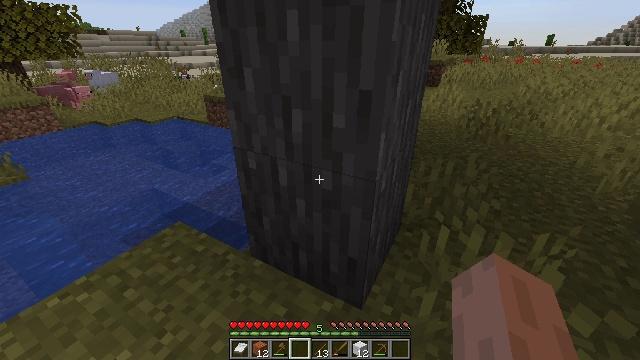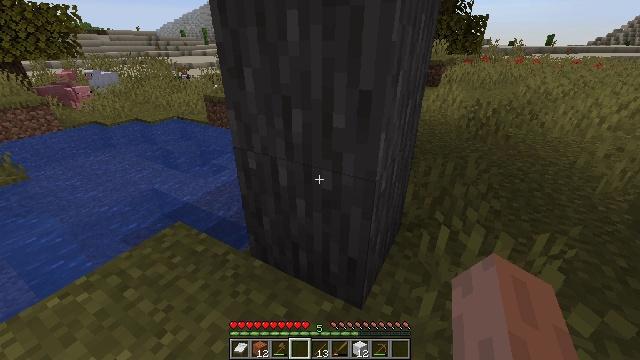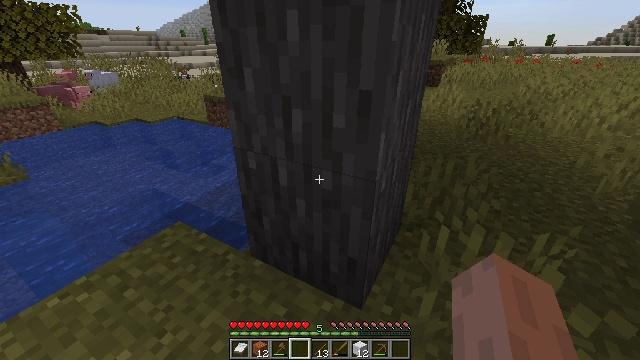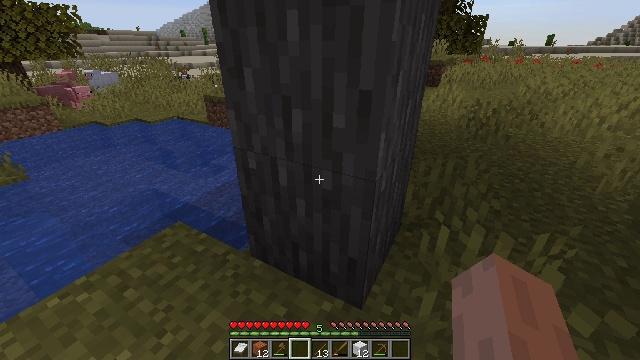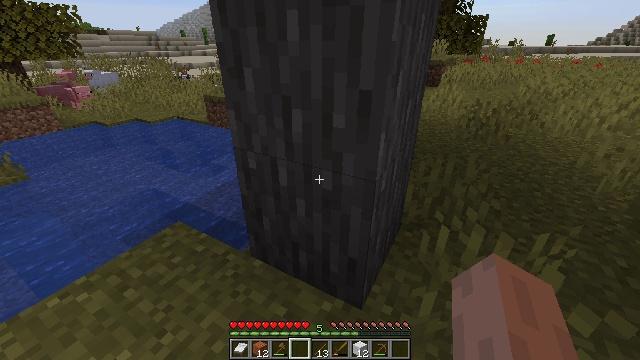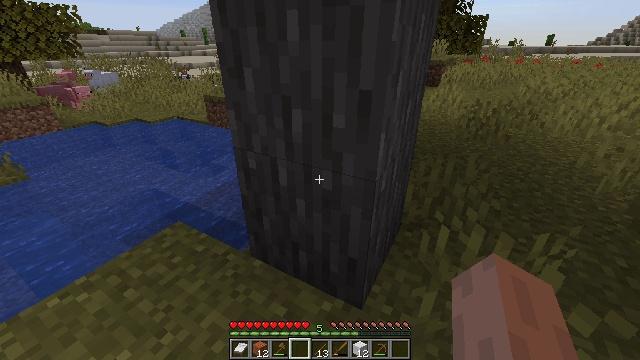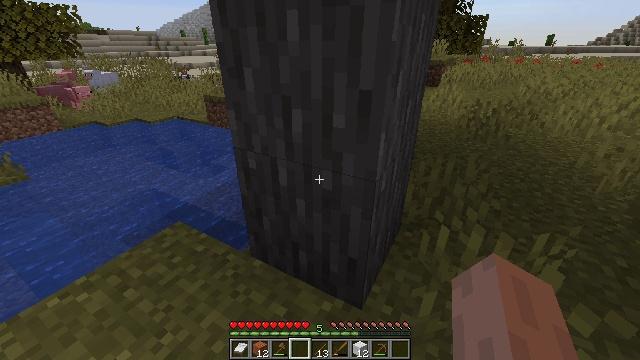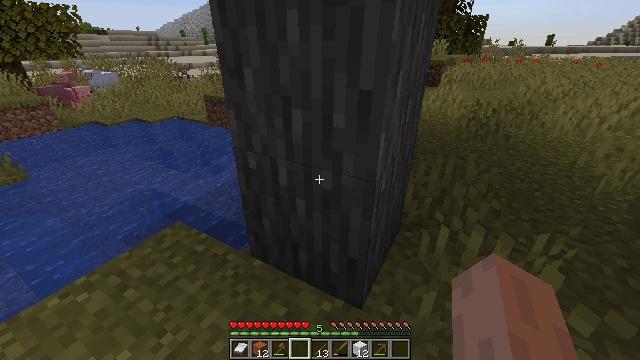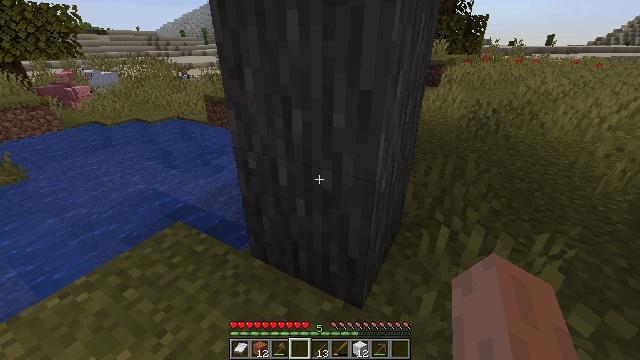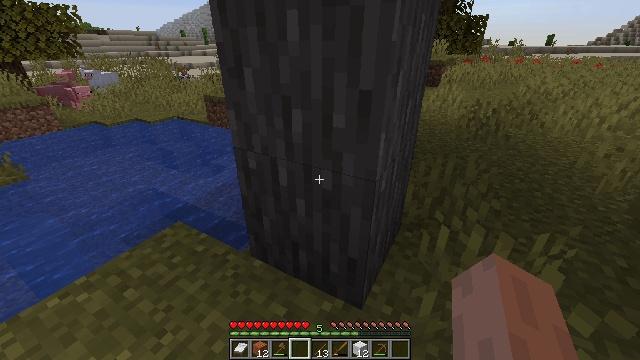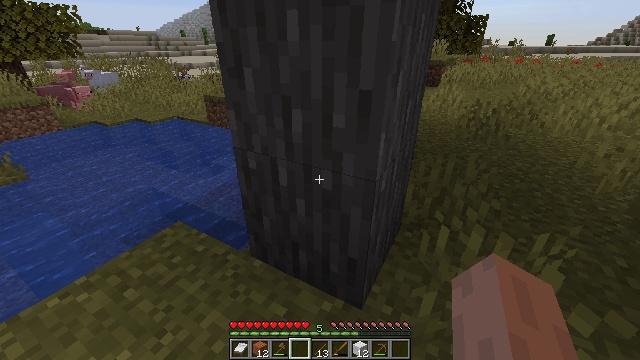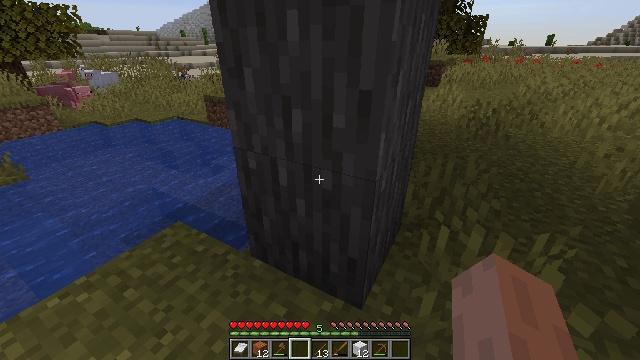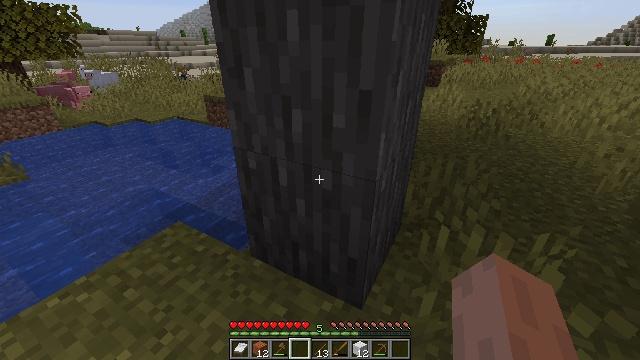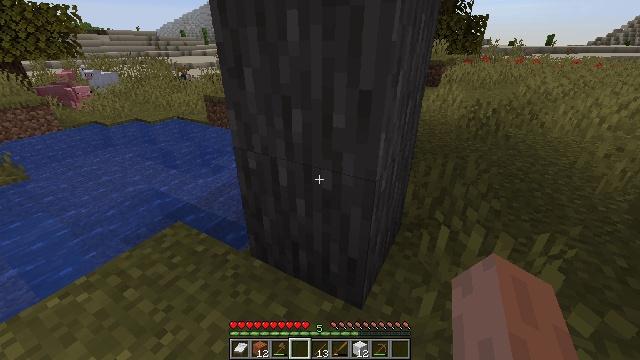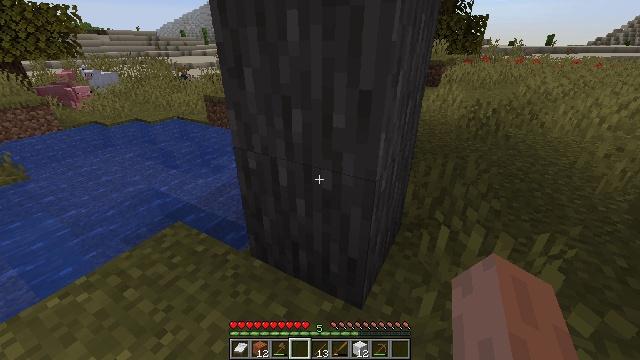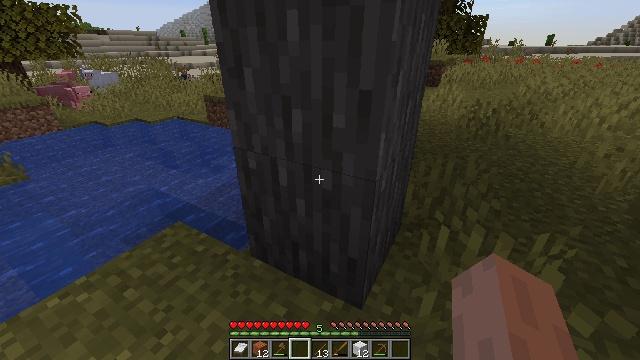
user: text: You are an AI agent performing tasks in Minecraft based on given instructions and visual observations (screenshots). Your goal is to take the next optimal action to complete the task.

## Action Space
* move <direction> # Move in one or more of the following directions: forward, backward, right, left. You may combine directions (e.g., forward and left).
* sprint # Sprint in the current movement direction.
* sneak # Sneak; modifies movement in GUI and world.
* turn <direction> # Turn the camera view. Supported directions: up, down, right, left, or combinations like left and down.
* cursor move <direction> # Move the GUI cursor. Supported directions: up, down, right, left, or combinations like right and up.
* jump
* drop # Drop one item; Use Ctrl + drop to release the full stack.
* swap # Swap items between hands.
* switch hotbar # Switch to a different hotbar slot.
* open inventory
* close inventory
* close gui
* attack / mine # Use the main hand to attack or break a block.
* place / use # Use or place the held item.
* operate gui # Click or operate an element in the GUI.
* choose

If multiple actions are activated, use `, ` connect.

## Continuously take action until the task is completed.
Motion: motion action
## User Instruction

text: Chop down the acacia log.
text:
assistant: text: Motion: no_op
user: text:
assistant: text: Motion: no_op
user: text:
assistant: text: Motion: no_op
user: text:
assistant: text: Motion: no_op
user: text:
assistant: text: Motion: no_op
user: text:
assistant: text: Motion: no_op
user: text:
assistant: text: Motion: no_op
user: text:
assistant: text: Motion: no_op
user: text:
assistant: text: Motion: no_op
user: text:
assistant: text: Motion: no_op
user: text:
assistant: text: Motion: no_op
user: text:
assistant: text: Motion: no_op
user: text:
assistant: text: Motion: no_op
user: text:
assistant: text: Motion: no_op
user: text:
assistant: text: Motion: no_op
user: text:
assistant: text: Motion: no_op
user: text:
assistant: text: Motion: no_op
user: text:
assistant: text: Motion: no_op
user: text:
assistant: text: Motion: no_op
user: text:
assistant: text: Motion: no_op
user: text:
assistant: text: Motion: no_op
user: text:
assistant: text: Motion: no_op
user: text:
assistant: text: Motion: no_op
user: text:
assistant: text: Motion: no_op
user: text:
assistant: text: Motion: no_op
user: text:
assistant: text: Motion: open inventory
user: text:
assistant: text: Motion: open inventory
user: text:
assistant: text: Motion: open inventory
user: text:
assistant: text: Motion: open inventory
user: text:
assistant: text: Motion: no_op